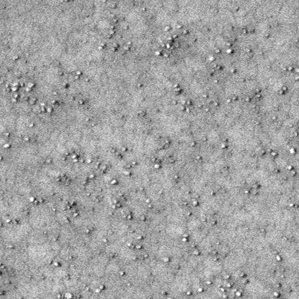
Label: frost